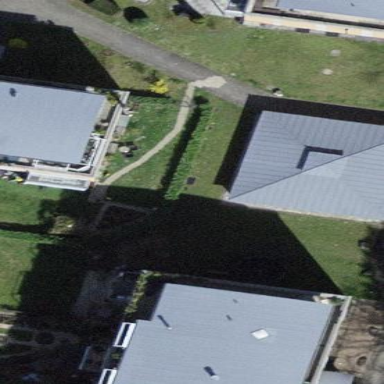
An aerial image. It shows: Building with tile roof.